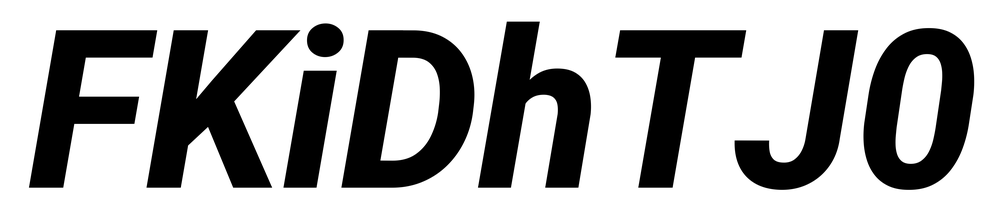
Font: Roboto-Italic_ExtraBold_Italic